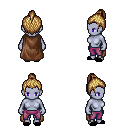
a pixel art fantasy rpg character, female body template, dark elf, purple skin, brown cape, magenta pants, blonde short topknot hairstyle, black slippers, four views (front, back, left, right), 2x2 character sprite sheet, small pixel art, hard edges, no anti-aliasing